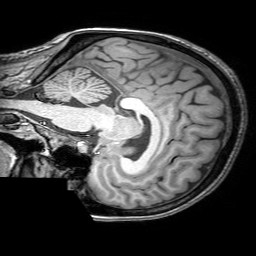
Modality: T1w
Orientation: sagittal
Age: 33
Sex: female
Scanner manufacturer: philips
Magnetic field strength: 3 T